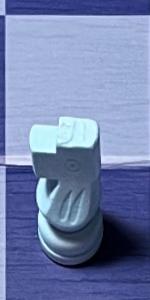
Label: Knight_White